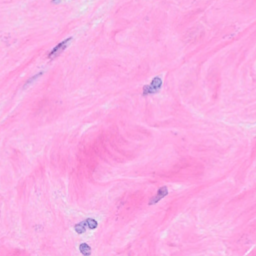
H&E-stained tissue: Breast